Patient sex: M
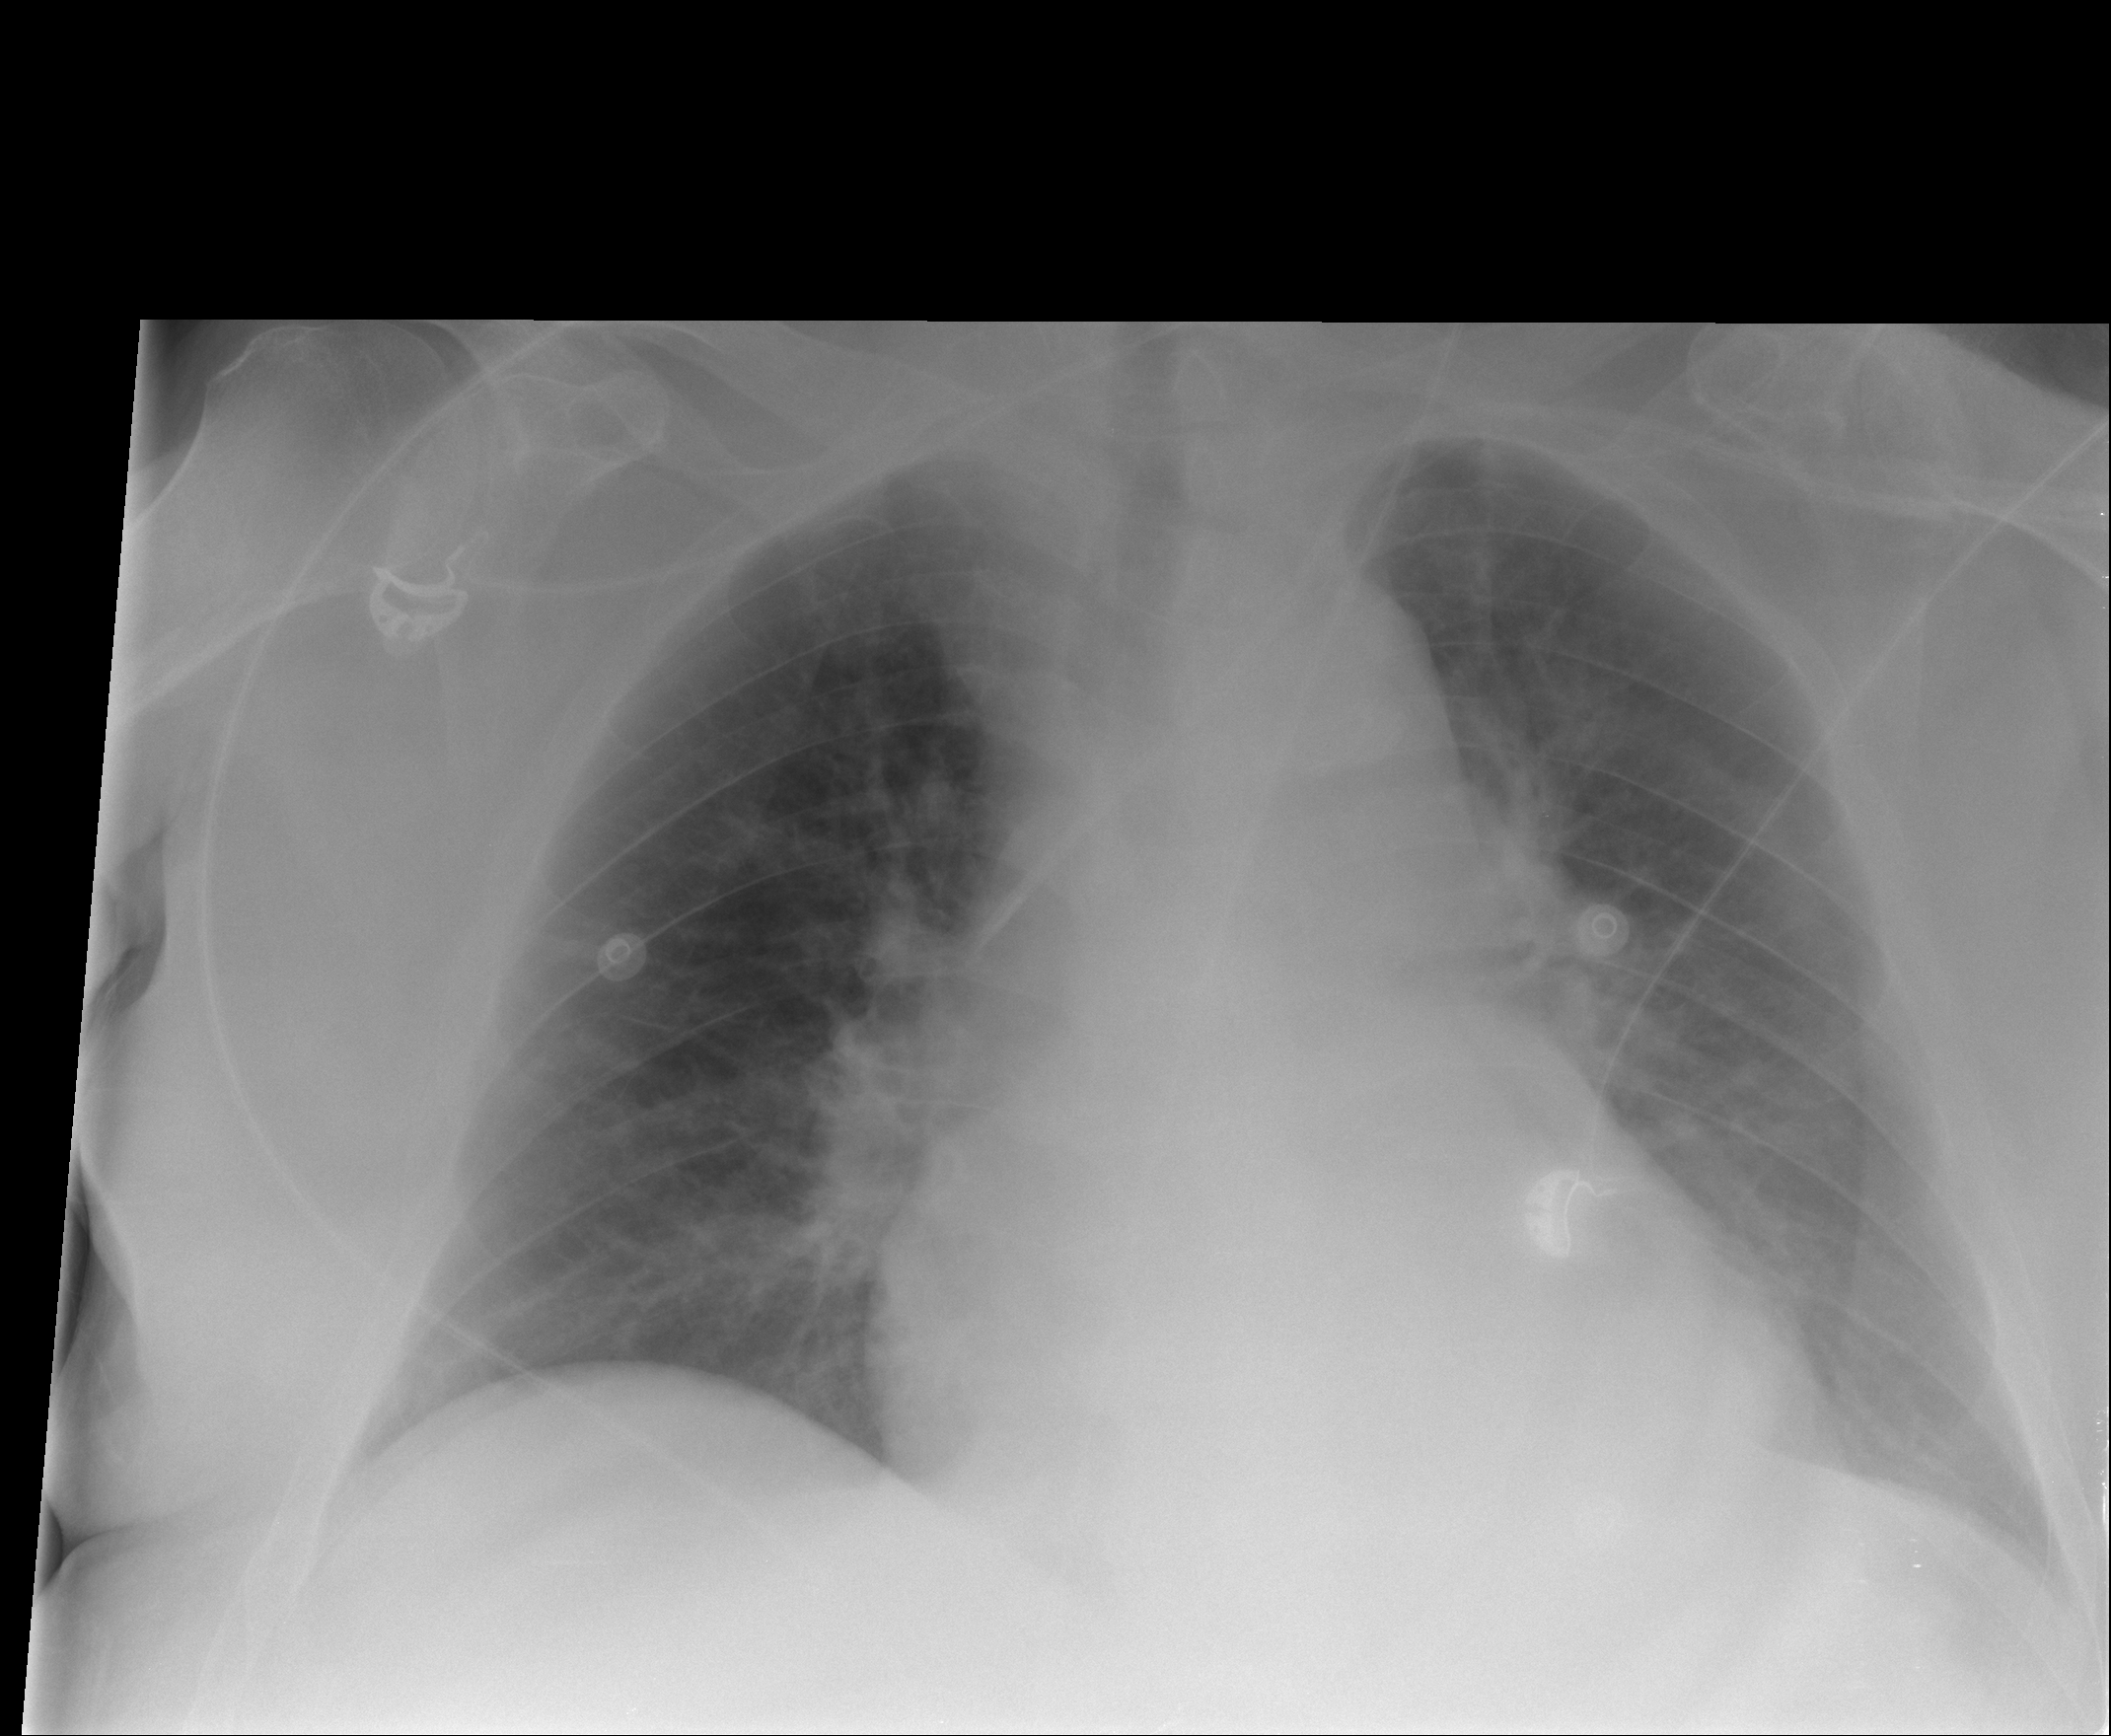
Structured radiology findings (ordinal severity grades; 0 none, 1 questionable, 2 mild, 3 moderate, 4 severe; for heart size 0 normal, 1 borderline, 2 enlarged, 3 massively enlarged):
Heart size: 2
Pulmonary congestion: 2
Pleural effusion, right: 0
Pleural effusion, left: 0
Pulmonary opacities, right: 0
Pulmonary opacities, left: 0
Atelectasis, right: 0
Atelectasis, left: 0